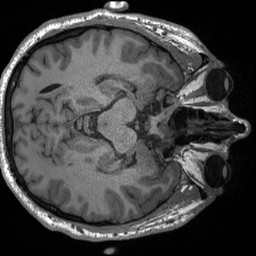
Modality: T1w
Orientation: axial
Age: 35
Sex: male